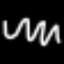
Label: squiggle